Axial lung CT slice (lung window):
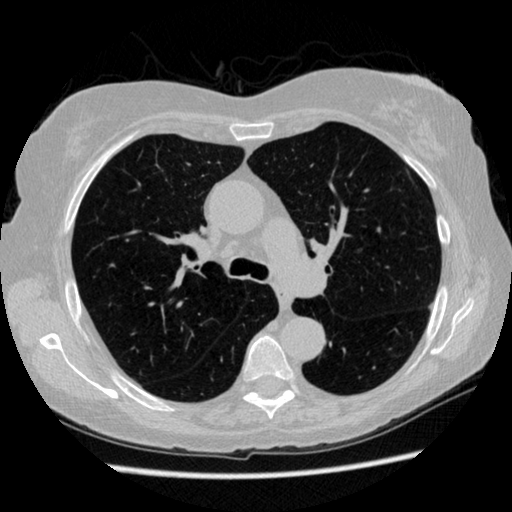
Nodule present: no